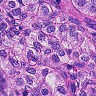
Metastatic tissue present: yes